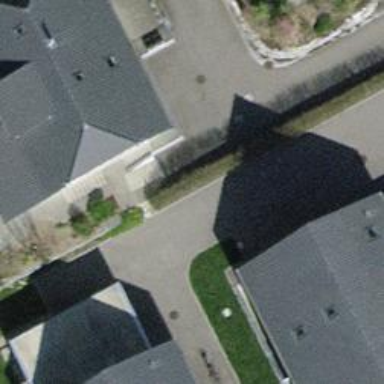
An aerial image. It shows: Hedge acting as barrier.